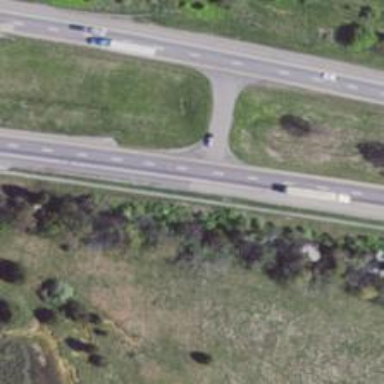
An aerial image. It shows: Asphalt motorway.